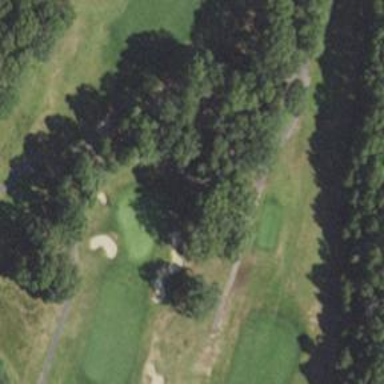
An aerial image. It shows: Pathway for golfing.